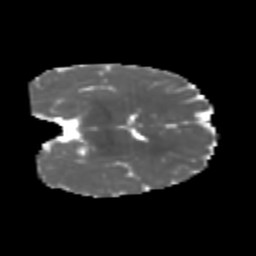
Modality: MD
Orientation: coronal
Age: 6
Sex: female
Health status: healthy